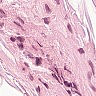
Metastatic tissue present: no